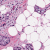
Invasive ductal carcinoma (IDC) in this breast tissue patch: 0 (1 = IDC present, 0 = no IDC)